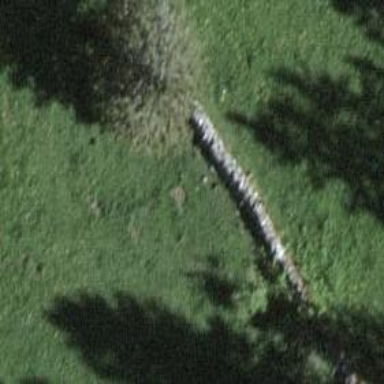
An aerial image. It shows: Wall barrier.